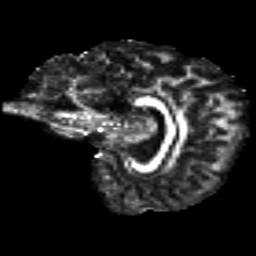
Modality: FA
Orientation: sagittal
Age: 24
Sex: female
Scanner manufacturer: siemens
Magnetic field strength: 3 T
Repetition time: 8.8 s
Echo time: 0.085 s